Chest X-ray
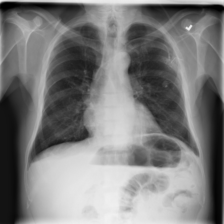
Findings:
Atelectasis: negative
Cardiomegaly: negative
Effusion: positive
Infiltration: positive
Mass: negative
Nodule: negative
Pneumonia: negative
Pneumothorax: negative
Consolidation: negative
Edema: negative
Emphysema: negative
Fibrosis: negative
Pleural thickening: negative
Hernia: negative